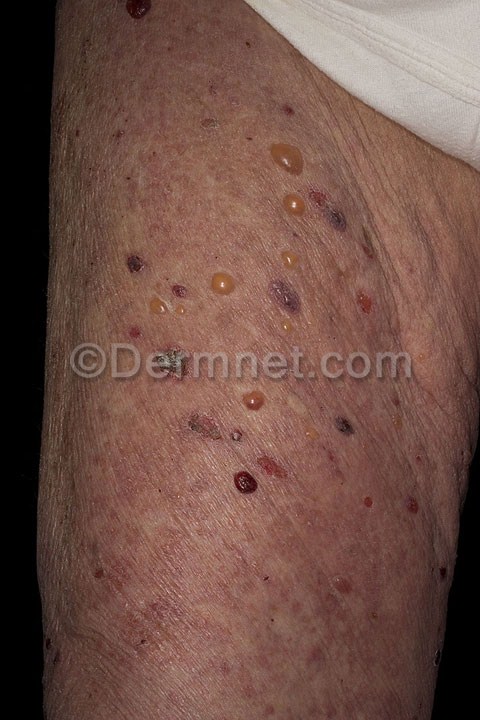
Disease: Bullous Disease Photos